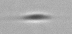
Label: Cylindrotheca_morphotype1